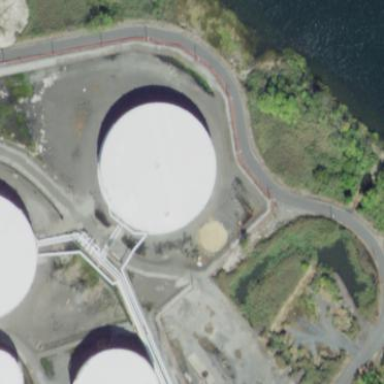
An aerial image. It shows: Storage tank building.